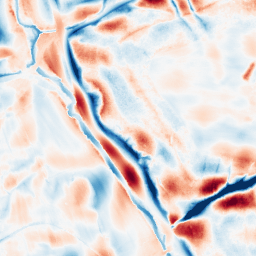
Category: wavelet
Decomposition family: wavelet_biorthogonal
Decomposition parameters: wavelet: bior3.5
level: 5
Upsampling method: quintic
Upsampling parameters: scale: 4
Upsampling scale: 4